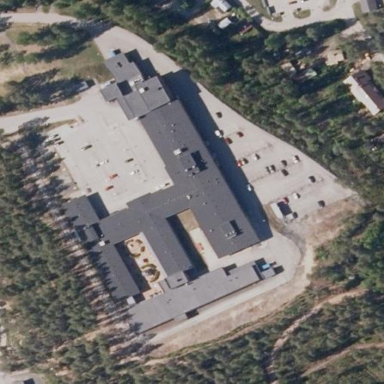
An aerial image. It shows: Hospital providing healthcare services.